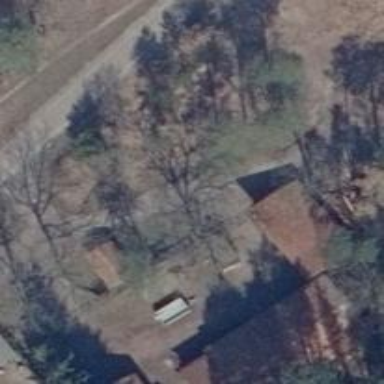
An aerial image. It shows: Shed.